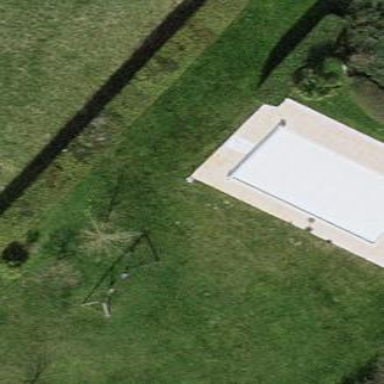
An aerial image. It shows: Swimming pool located in leisure land.